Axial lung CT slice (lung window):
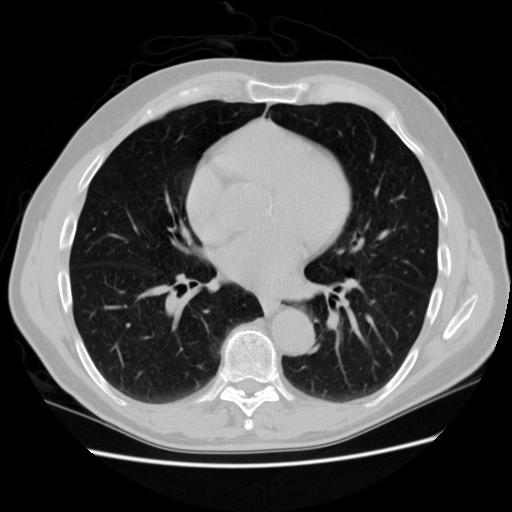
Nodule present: no